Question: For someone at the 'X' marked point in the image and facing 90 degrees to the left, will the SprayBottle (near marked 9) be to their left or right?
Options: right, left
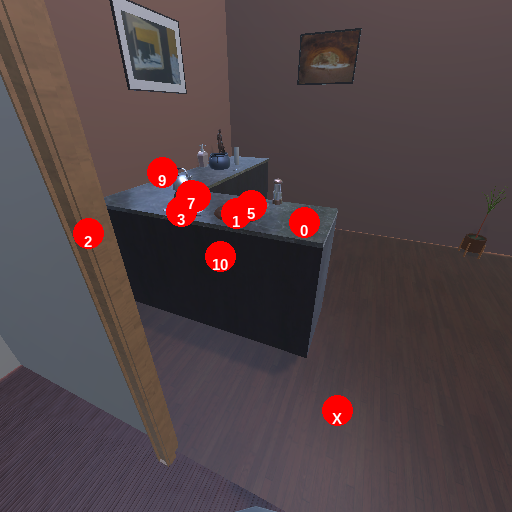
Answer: right